Aerial crown-view tile of a tropical tree (Barro Colorado Island, Panama), acquired 20241216:
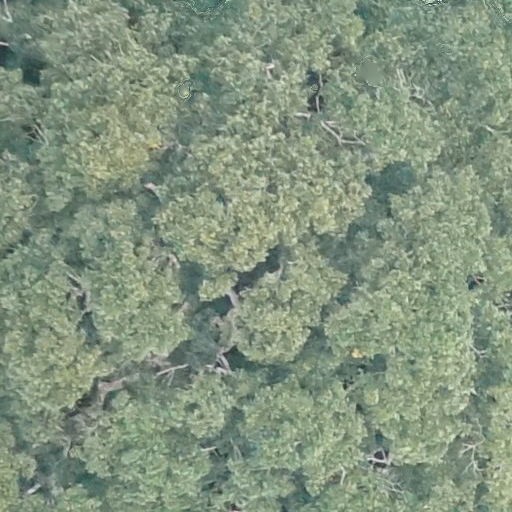
Species: Dipteryx oleifera
GBIF accepted scientific name: Dipteryx oleifera
Crown area: 722.045 m²